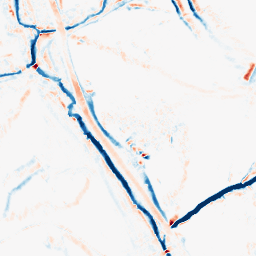
Category: morphological
Decomposition family: morphological_diamond
Decomposition parameters: operation: average
radius: 5
Upsampling method: bilinear
Upsampling parameters: scale: 2
Upsampling scale: 2